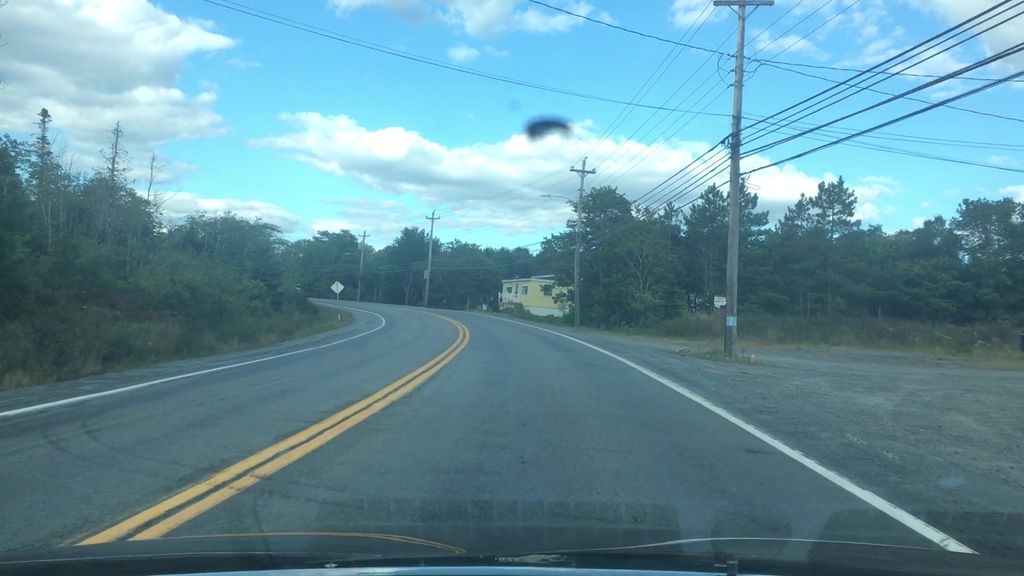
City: halifax